Question: I need to input current value of slider into slider handle (button). Is it possible to do so in rc-slider?
I tried to use rc-tooltip, but it is not what I want
Current slider code:
'''
<Slider
vertical
min={50}
defaultValue={100}
max={150}
step={2}
dots
onChange={onSliderChange}
trackStyle={{ backgroundColor: '#06080E' }}
railStyle={{ backgroundColor: '#06080E' }}
handleStyle={{
height: 25,
width: 70,
marginLeft: -14,
marginTop: -9,
backgroundColor: '#075DFF',
border: 'none',
borderRadius: 3,
boxShadow: 'none !imporatnt',
}}
dotStyle={{
width: 30,
border: 'none',
borderRadius: 0,
height: 1,
backgroundColor: '#666',
}}
activeDotStyle={{
backgroundColor: 'white',
}}
/>
'''
Current slider image:

I need slider value inside of "blue slider button"
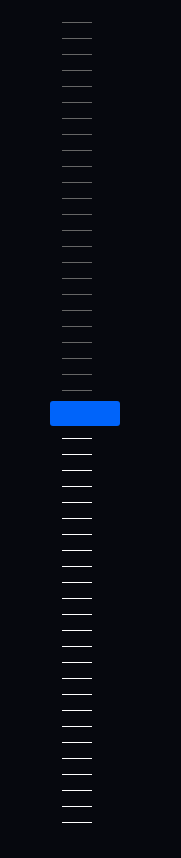
Answer: Found solution:
Use handle prop in Slider component where you can specify function which will return Handle component with own children:
'''
const { Handle } = Slider;
const sliderHandle = (e) => {
const { value } = e;
return (
<Handle {...e}>{value}</Handle>
);
};
'''
Result:
<URL>